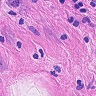
Metastatic tissue present: no